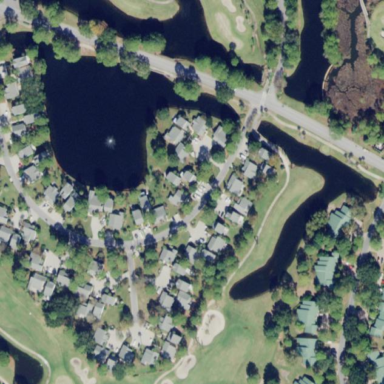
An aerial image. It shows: Picturesque scene of golf course with lateral water hazard.